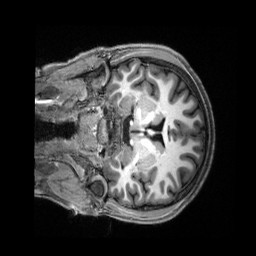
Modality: T1w
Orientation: coronal
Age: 20
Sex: female
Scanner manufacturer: siemens
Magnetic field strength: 3 T
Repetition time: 2.5 s
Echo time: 0.00222 s